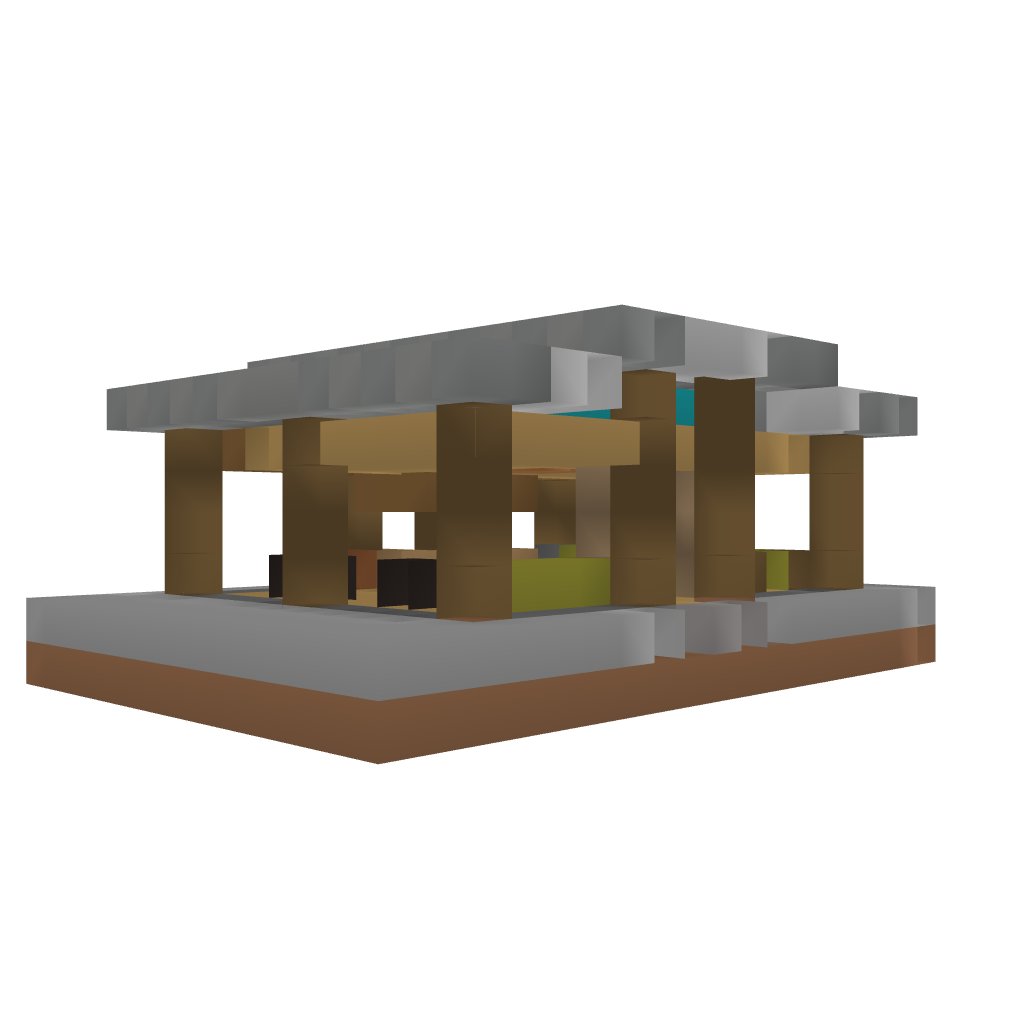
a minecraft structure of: minecraft medieval blacksmith